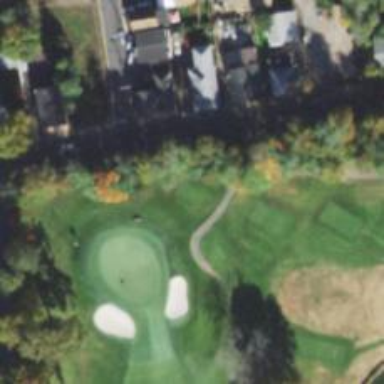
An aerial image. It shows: Golf tee.